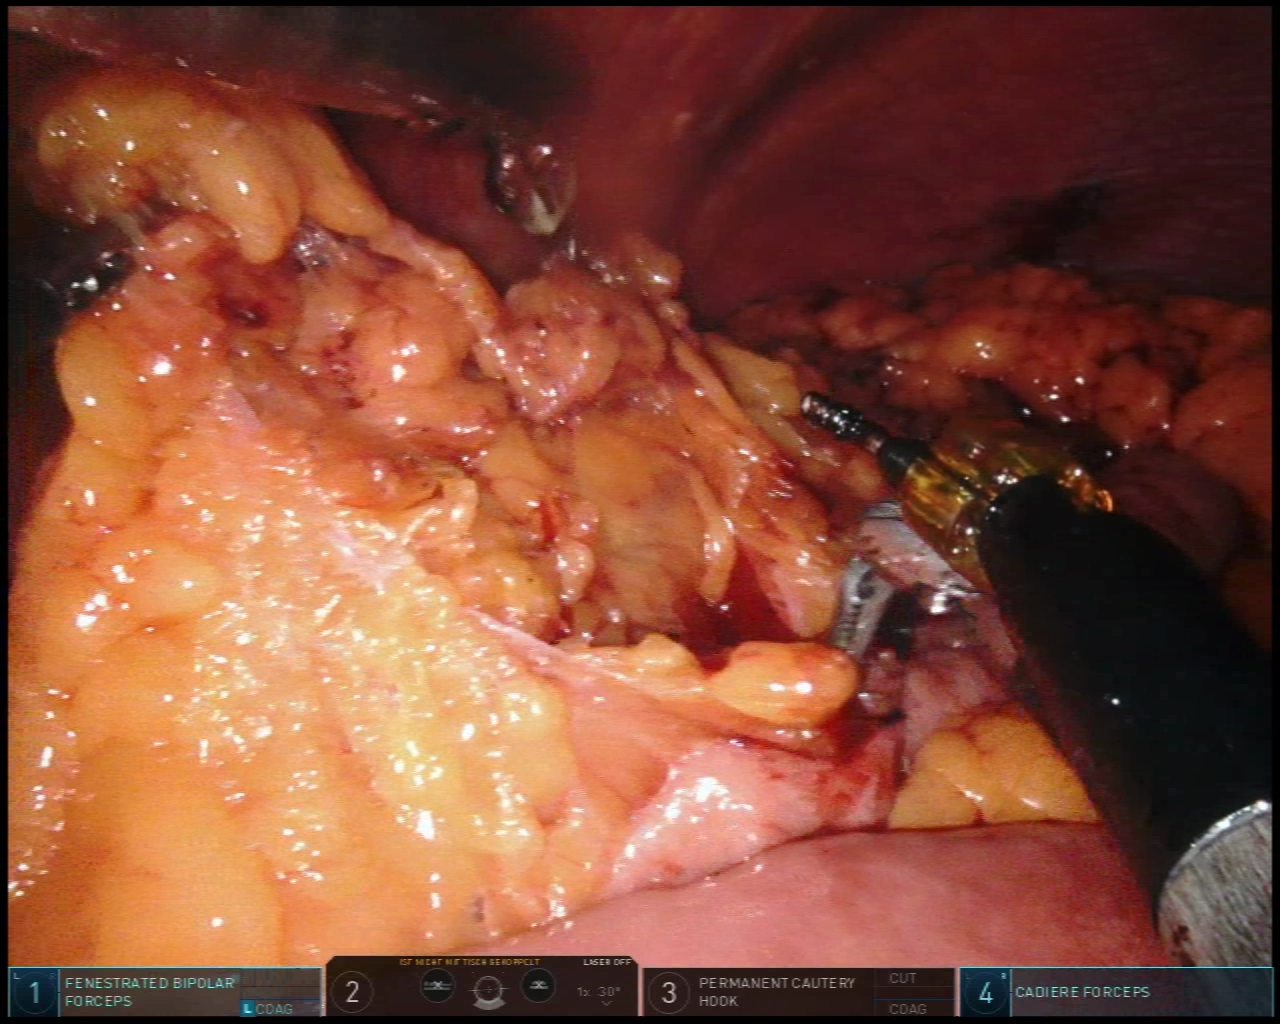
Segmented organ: small_intestine
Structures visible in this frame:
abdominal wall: yes
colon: yes
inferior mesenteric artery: no
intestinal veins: no
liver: no
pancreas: no
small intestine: yes
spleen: no
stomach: no
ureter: no
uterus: no
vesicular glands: no